Chest X-ray. View position: AP
Patient age: 27
Patient sex: M
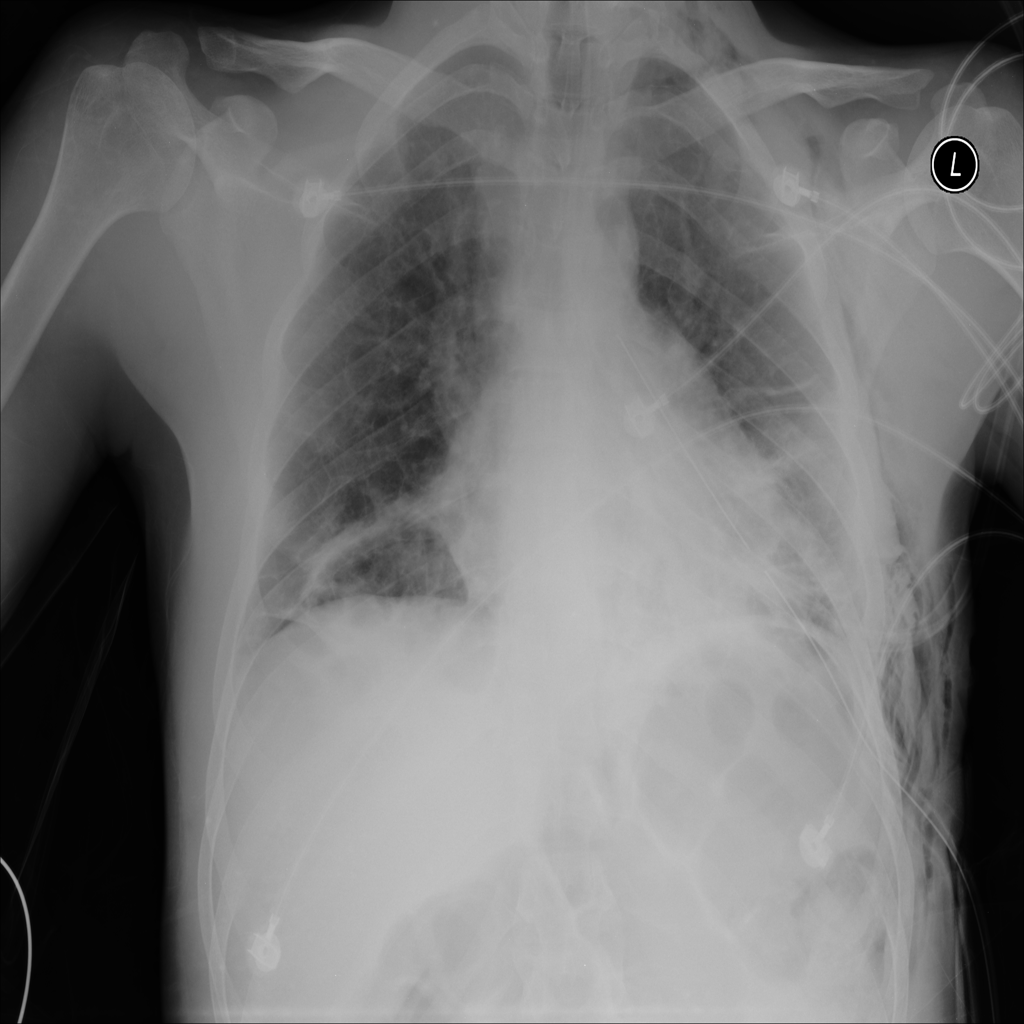
Finding: Pneumothorax